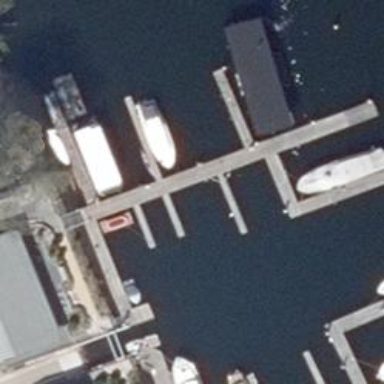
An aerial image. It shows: Man-made pier.